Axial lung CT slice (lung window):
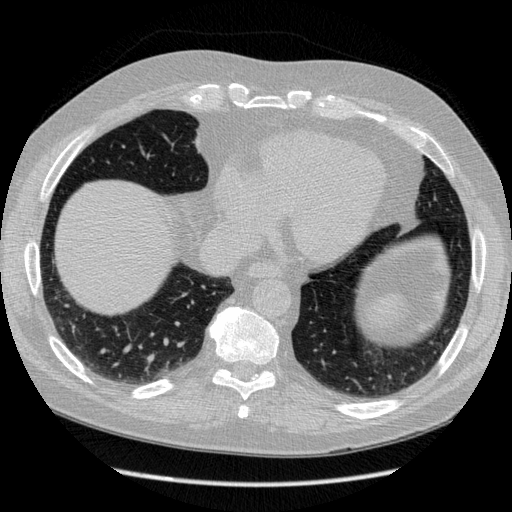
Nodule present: no